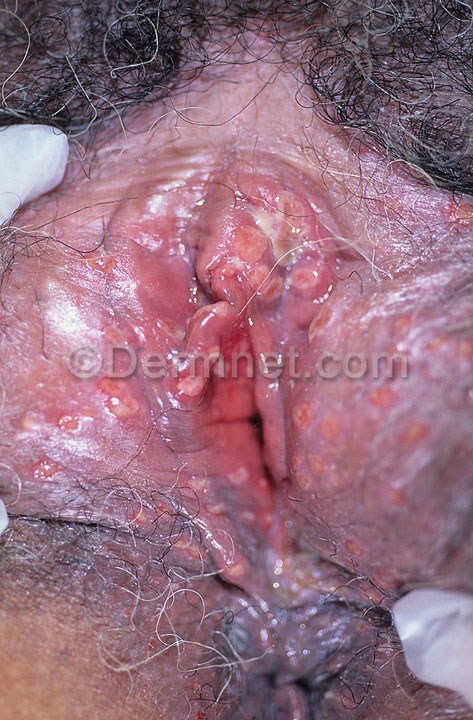
Disease: Herpes HPV and other STDs Photos